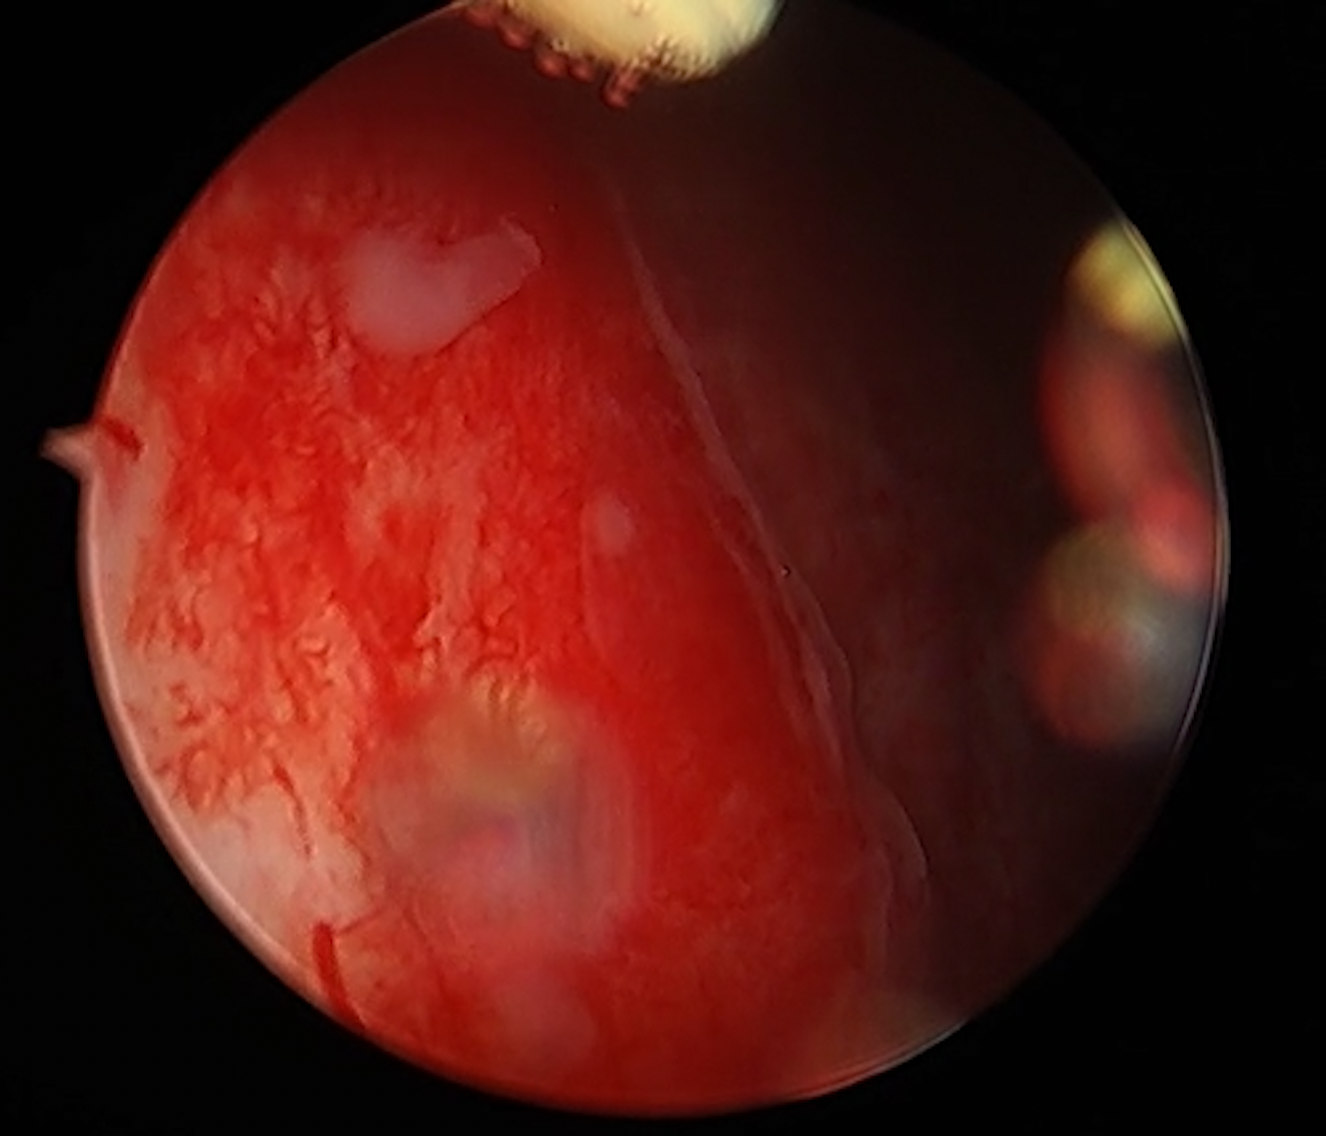
Modality: WLC
Class: Malignant
Subclass: LowGradePapillary
Lesion: L1
Stage: Ta
Morphology: Non-papillary
Bladder cancer association: Yes